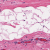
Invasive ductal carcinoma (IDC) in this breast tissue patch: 0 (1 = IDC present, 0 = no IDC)